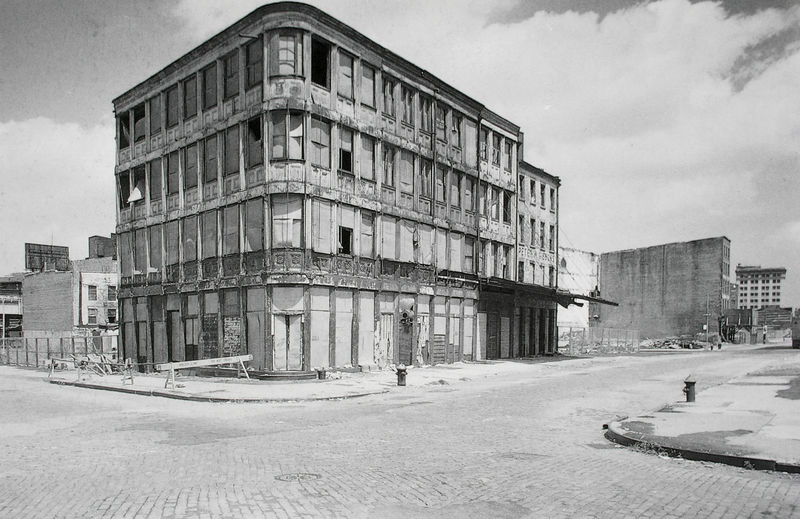
Titel: Gußeisengebäude, Ansicht
Künstler: James Bogardus
Standort: New York
Institution: (zerstört)
Schlagwörter: himmel, schatten, weiß, wolken, stadt, fenster, grau, licht, schwarz, strasse, zeichnung, dach, gebäude, haus, weg, alt, architektur, stein, häuser, einsam, flach, sonne, ecke, fassade, pflaster, arbeiten, verlassen, mauer, krieg, schaden, zerstörung, bretter, foto, fotografie, photographie, straßen, eingang, erker, eckhaus, ruine, bürgersteig, gehsteig, stockwerk, beton, kreuzung, gehweg, plastersteine, schwarzweiß, photo, gesims, zerstört, etagen, geschosse, stockwerke, rundung, zwichnung, bau, baustelle, straßenkreuzung, brandmauer, gesimse, hochhaus, hochhäuser, renovierung, eckgebäude, restaurierung, gulli, hydrant, gully, gullideckel, straßenecke, bürgersteige, mendelssohn